Aerial crown-view tile of a tropical tree (Barro Colorado Island, Panama), acquired 20240813:
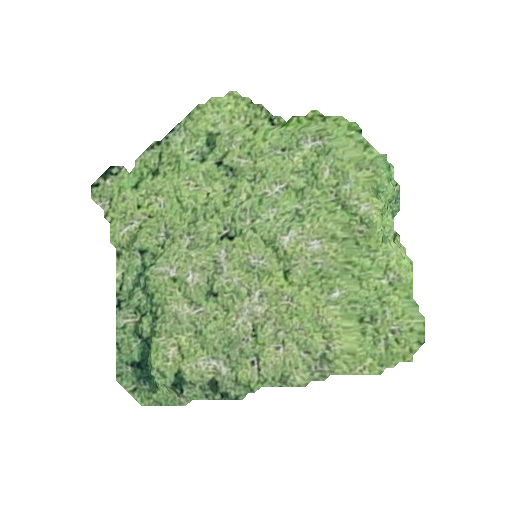
Species: Virola surinamensis
GBIF accepted scientific name: Virola surinamensis
Crown area: 116.042 m²